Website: apple
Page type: delivery-shipping
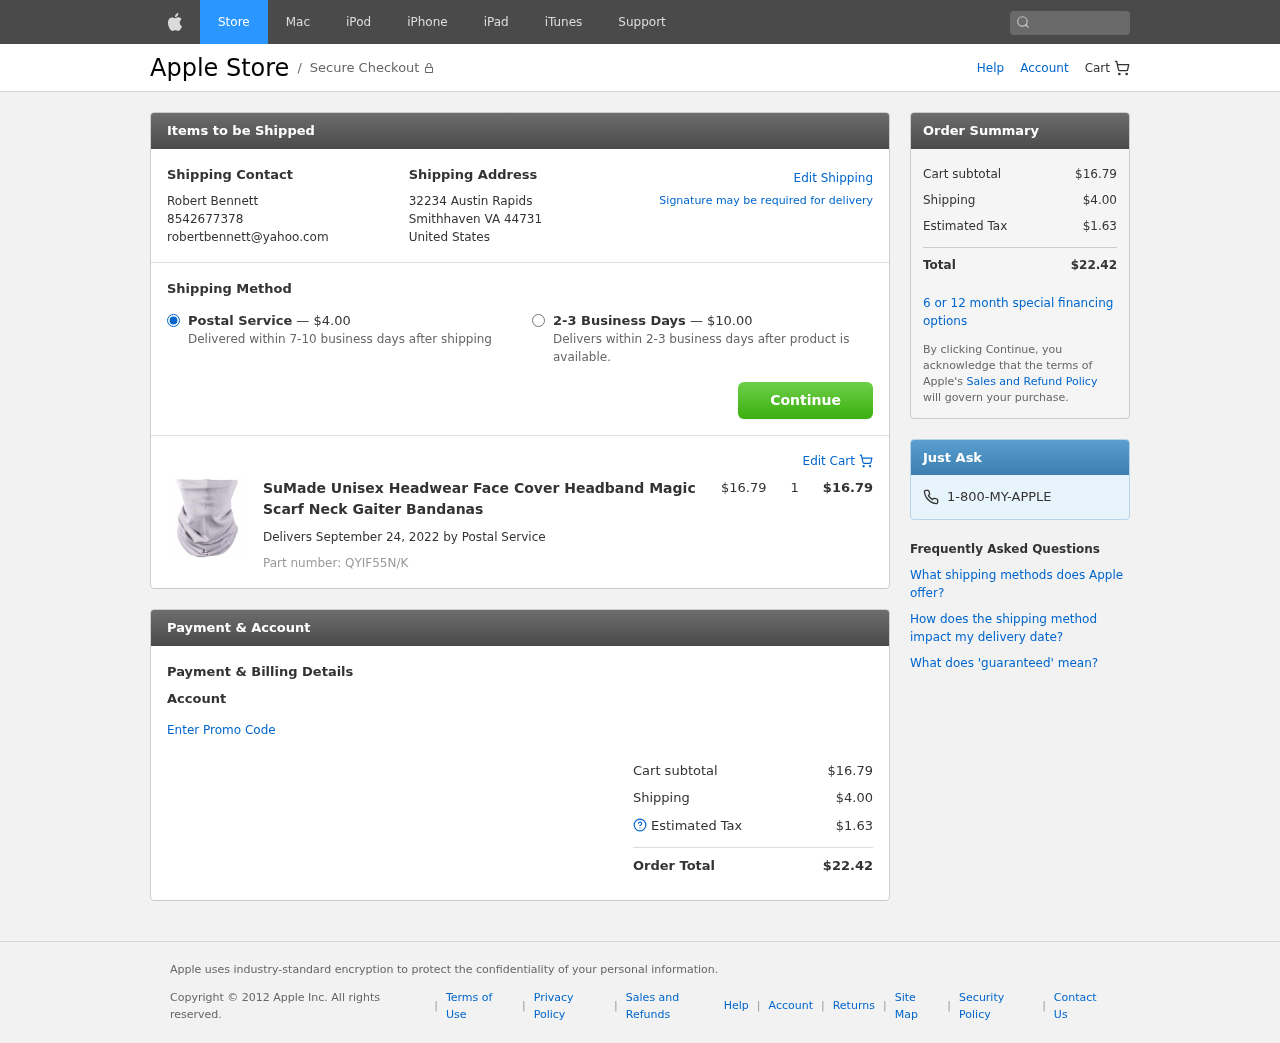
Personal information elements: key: PII_CITY
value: Smithhaven
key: PII_COUNTRY
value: United States
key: PII_EMAIL
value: robertbennett@yahoo.com
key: PII_FULLNAME
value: Robert Bennett
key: PII_PHONE
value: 8542677378
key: PII_POSTCODE
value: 44731
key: PII_STATE_ABBR
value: VA
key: PII_STREET
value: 32234 Austin Rapids
Product elements: key: PRODUCT1_NAME
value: SuMade Unisex Headwear Face Cover Headband Magic Scarf Neck Gaiter Bandanas
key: PRODUCT1_PRICE
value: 16.79
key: PRODUCT1_QUANTITY
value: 1
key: PRODUCT1_SKU
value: QYIF55N/K
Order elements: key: ORDER_SHIPPING_COST
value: $4.00
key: ORDER_SUBTOTAL
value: $16.79
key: ORDER_DELIVERY_DATE
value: September 24, 2022
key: ORDER_TAX
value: $1.63
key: ORDER_TOTAL
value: $22.42